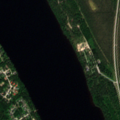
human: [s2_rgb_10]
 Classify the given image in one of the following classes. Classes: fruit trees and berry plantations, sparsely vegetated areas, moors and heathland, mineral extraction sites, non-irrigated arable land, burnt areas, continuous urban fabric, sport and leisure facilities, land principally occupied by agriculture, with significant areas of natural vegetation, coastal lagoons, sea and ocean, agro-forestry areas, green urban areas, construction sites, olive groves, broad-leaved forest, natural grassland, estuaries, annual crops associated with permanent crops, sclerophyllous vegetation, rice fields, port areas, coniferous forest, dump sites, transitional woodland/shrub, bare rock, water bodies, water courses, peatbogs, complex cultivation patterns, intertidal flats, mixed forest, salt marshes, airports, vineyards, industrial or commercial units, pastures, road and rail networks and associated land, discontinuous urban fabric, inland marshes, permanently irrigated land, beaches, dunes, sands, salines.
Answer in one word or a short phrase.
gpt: discontinuous urban fabric, coniferous forest, mixed forest, water bodies